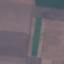
Land use / land cover class: AnnualCrop